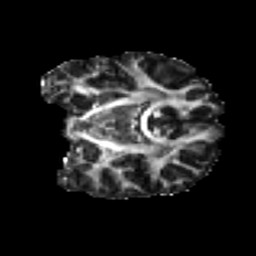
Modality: FA
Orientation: coronal
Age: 23
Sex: female
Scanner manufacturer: ge
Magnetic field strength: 3 T
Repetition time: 7.8 s
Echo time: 0.0606 s